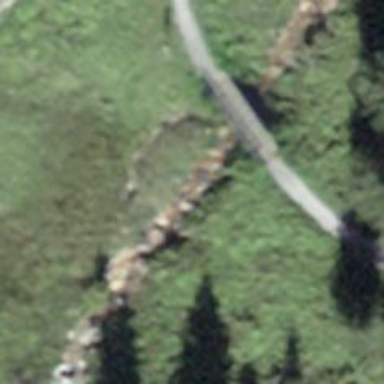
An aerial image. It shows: Path leading to bridge.